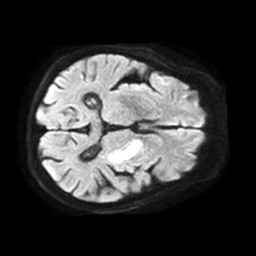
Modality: TRACE
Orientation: axial
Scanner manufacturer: philips
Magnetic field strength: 1.5 T
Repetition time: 3.395 s
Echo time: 0.06922 s